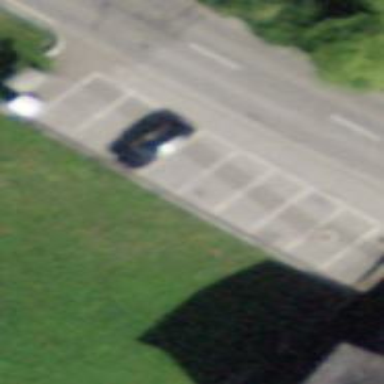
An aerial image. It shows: Parking area with asphalt surface.